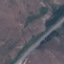
Label: Highway